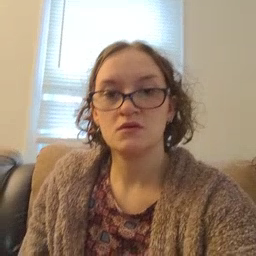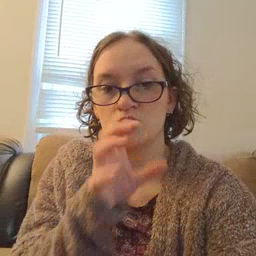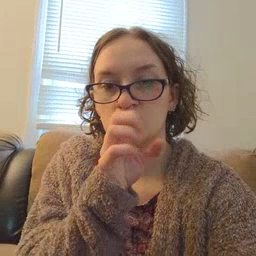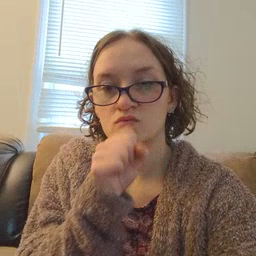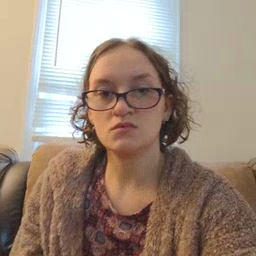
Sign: orange